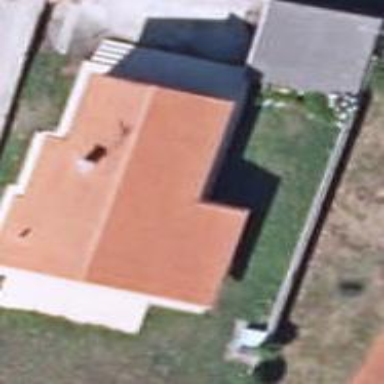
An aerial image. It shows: Simple house.